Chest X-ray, PA view. Patient: 50 years old, sex M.
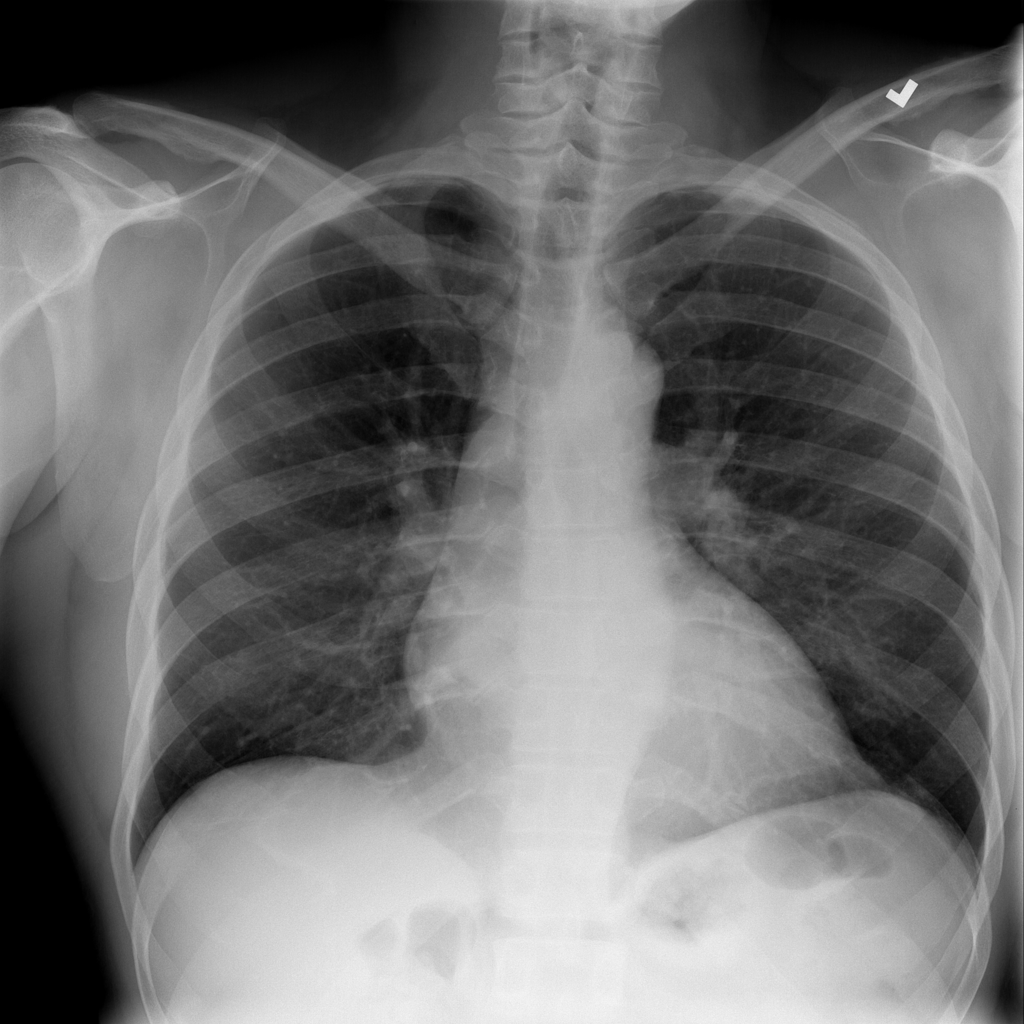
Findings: Cardiomegaly